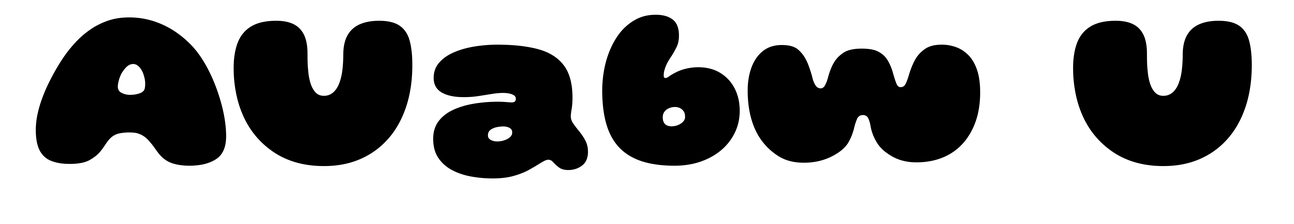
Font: Gluten_Black